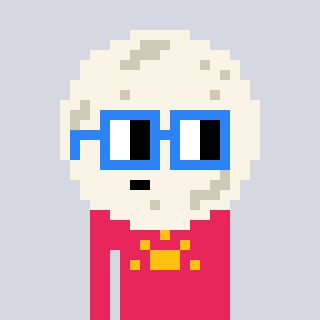
a pixel art character with square blue glasses, a moon-shaped head and a redpinkish-colored body on a cool background